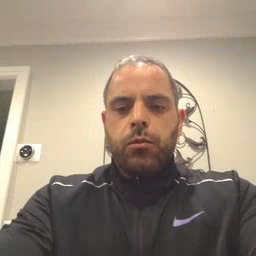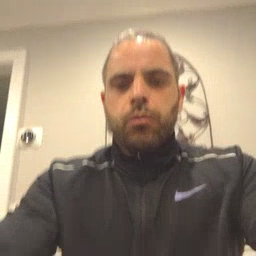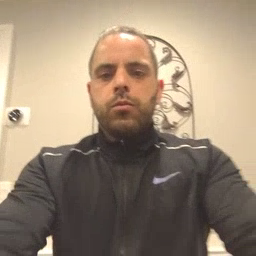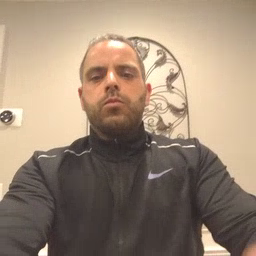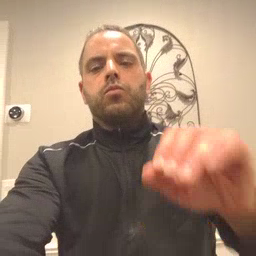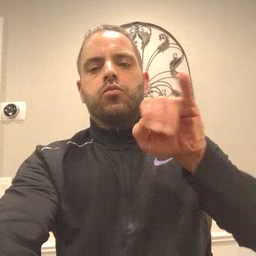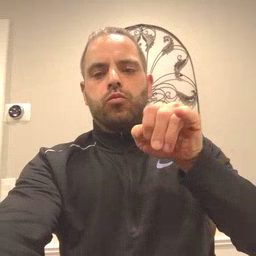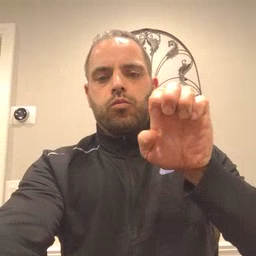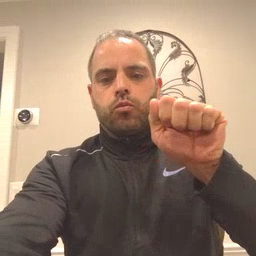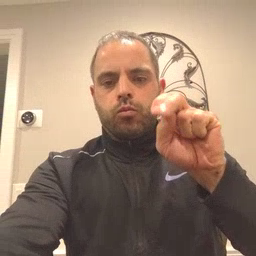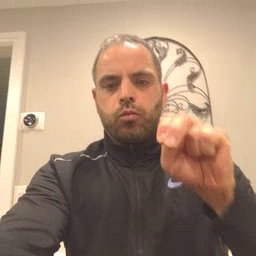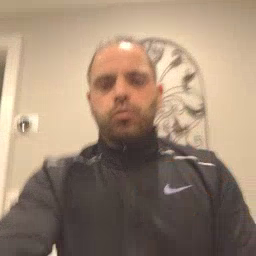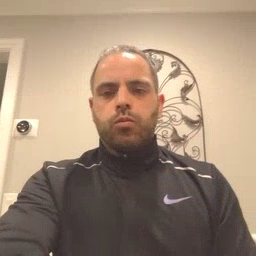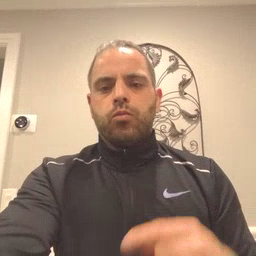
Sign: jeans